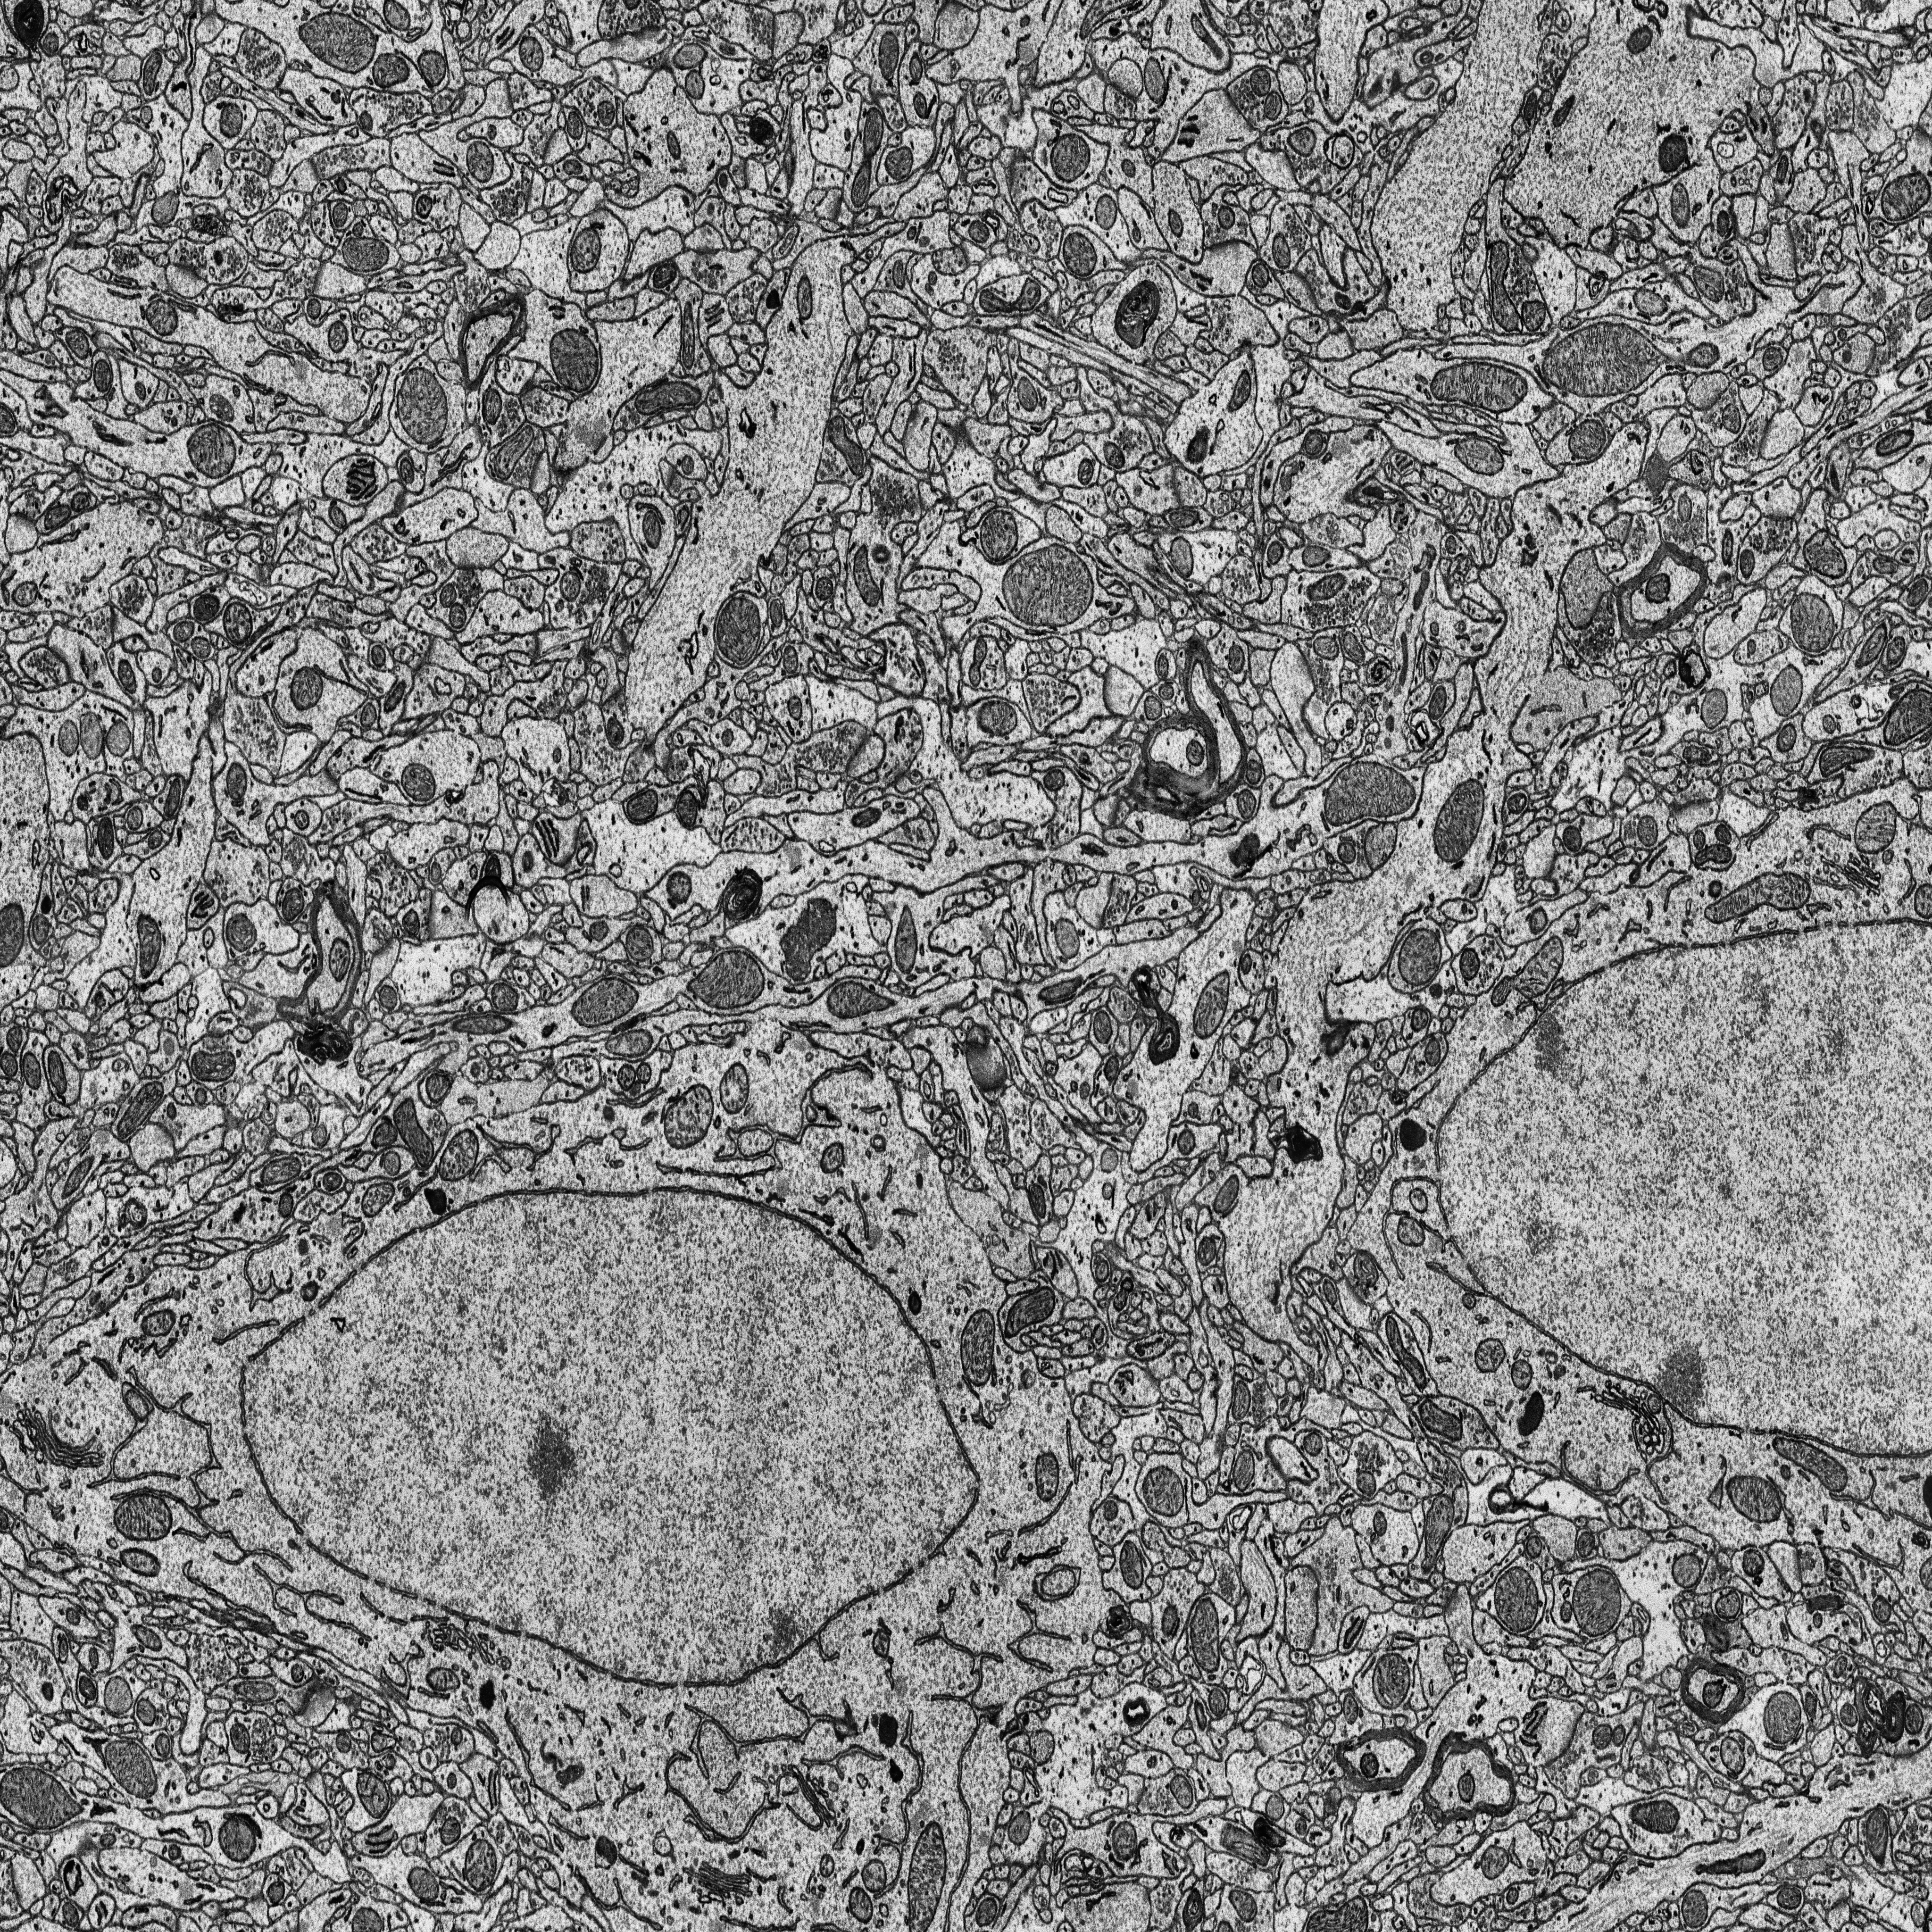
Electron microscopy slice of rat cortex tissue
Slice depth (z): 267
Mitochondria instances in slice: 382